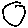
Label: circle